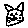
Label: cat